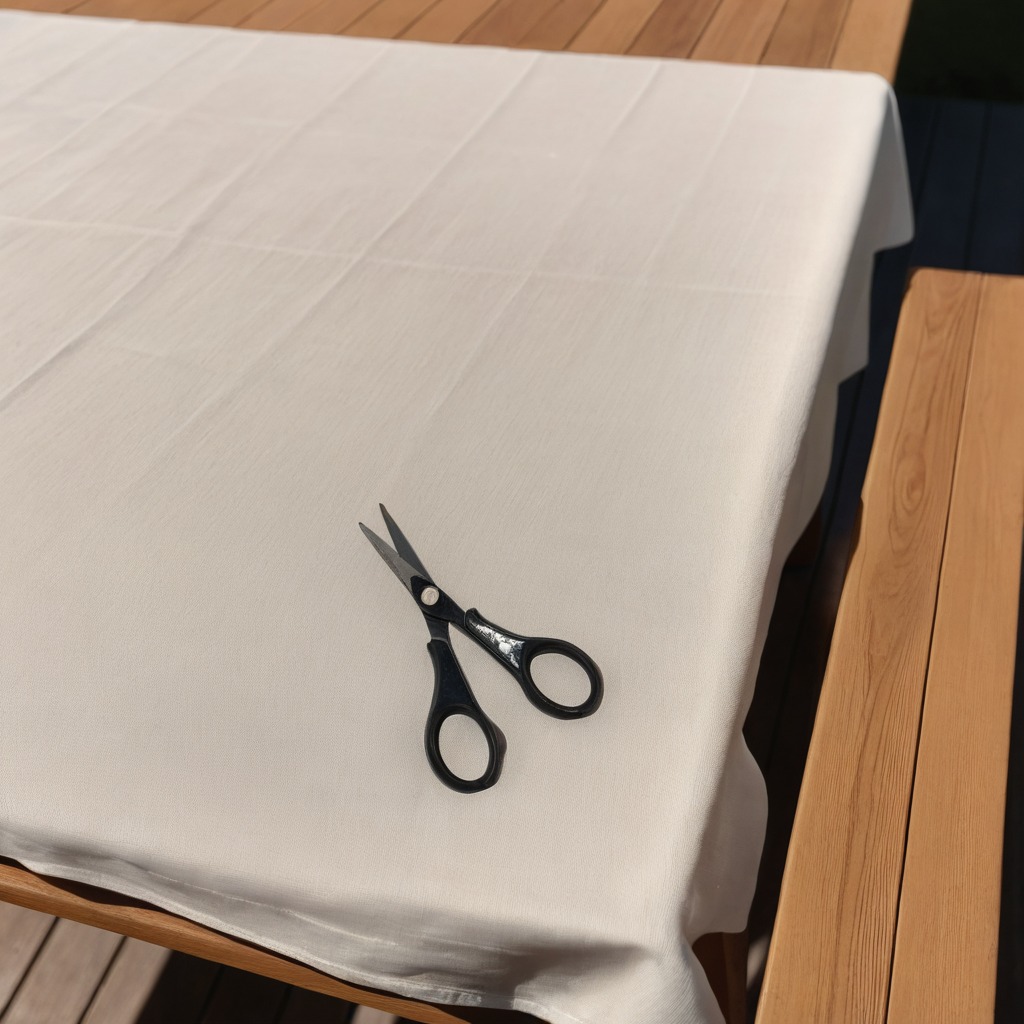
A scissor lying on a wooden table in an outdoor workshop during daytime bright natural light soft shadows worn but beneath the cloth